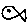
Label: fish